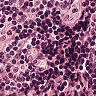
Metastatic tissue present: no